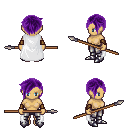
a pixel art fantasy rpg character, female body template, human, tanned skin, white cape, metal pants, purple pixie cut hairstyle, leather bracers, metal boots, spear, four views (front, back, left, right), 2x2 character sprite sheet, small pixel art, hard edges, no anti-aliasing